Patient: sex F, age 64
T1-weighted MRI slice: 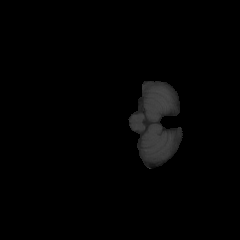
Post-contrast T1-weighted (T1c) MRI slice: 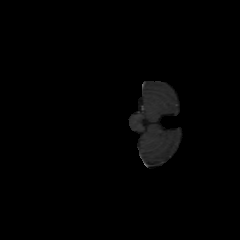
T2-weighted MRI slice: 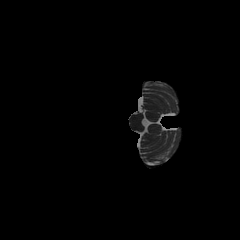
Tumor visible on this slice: no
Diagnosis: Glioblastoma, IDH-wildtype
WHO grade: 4